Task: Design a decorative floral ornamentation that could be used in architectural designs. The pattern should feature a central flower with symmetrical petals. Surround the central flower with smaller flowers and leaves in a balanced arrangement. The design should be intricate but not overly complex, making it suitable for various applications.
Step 1240:
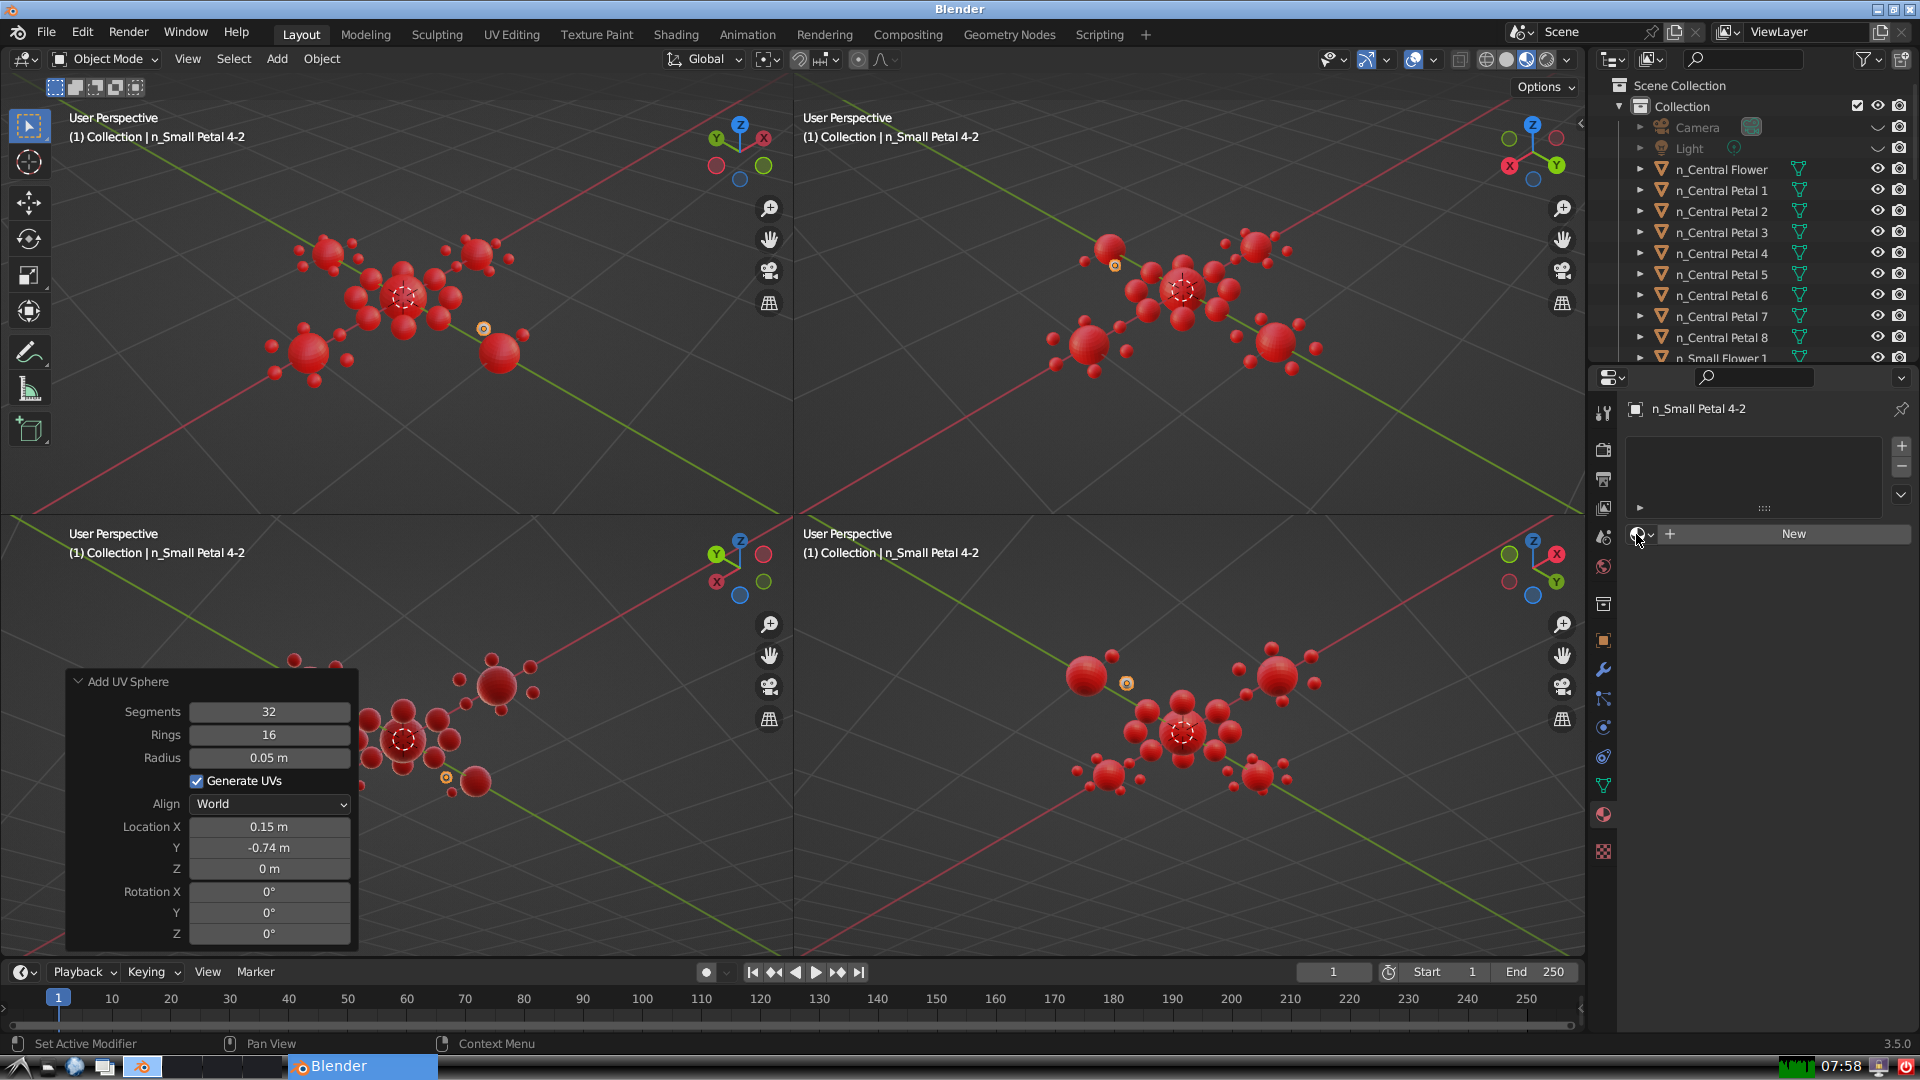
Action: click: no